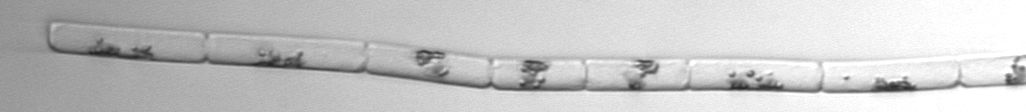
Label: Guinardia_delicatula